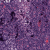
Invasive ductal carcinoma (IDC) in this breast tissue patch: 0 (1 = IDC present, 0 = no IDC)